Field crop: maize
Growth stage: 2
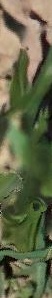
Species: maize